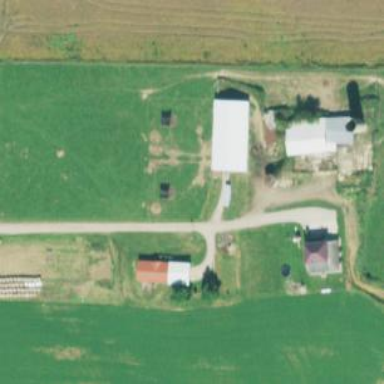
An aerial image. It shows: Farmyard area.